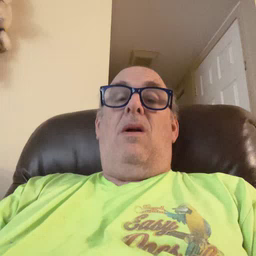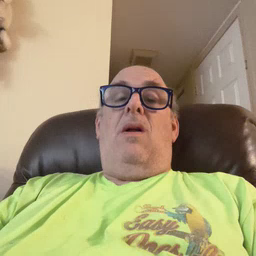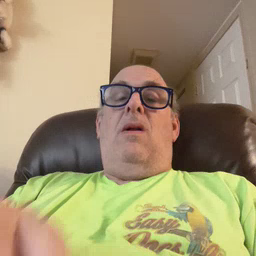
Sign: potty